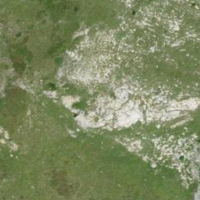
EUNIS habitat code: 26
Species observed at this site:
Xestia ochreago